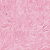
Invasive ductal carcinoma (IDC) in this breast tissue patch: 0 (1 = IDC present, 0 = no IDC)